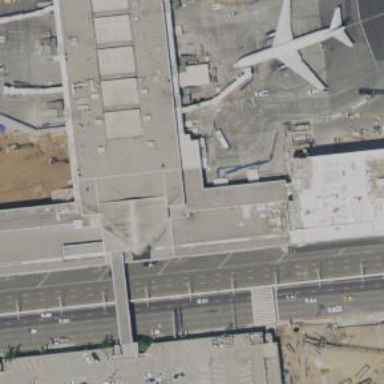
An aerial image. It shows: Airport gate.